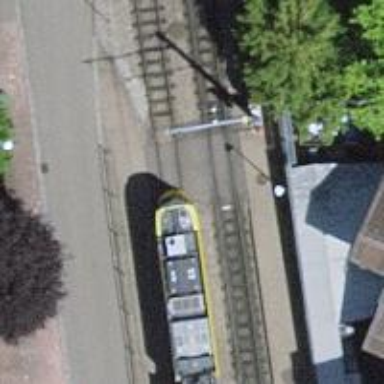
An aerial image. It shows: Uncontrolled railway crossing.